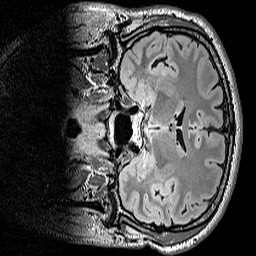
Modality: FLAIR
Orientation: coronal
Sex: male
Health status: ill
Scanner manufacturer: siemens
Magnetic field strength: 3 T
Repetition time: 5 s
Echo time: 0.388 s